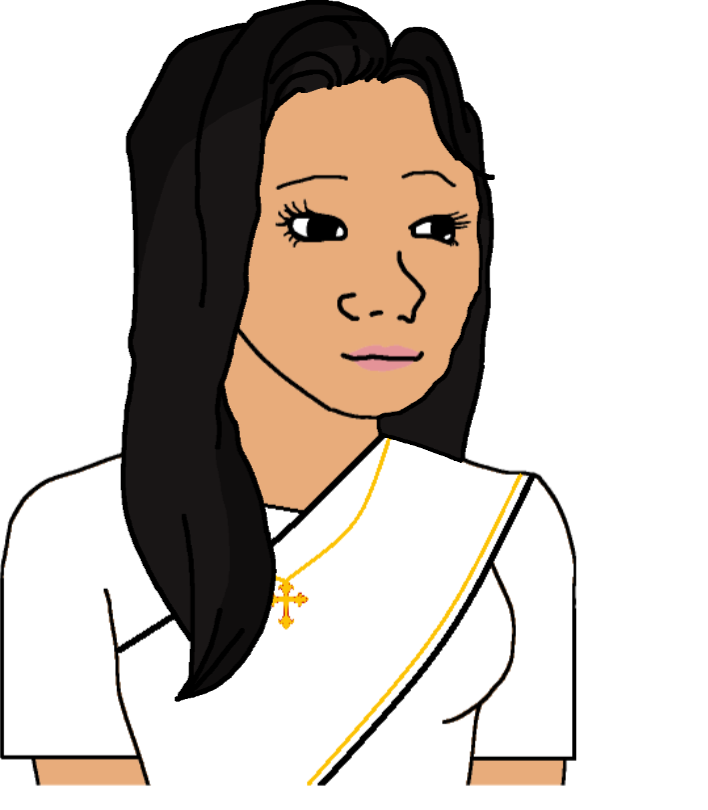
Label: 5_Trad_Wife